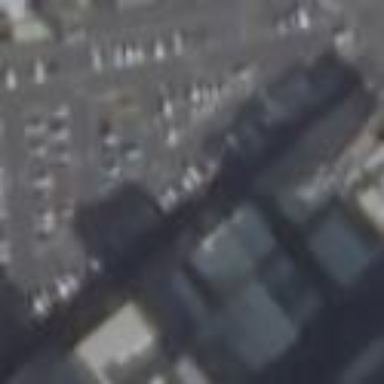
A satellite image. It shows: Parking area with surface.